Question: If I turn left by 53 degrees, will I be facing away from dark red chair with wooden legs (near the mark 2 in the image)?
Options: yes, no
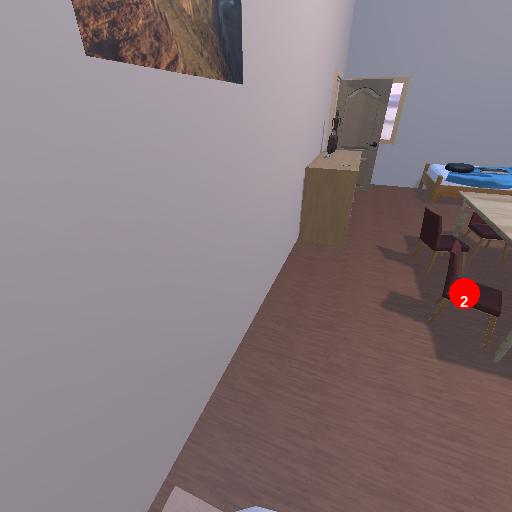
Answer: yes